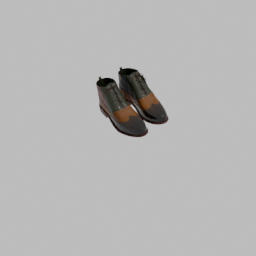
Label: people